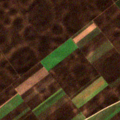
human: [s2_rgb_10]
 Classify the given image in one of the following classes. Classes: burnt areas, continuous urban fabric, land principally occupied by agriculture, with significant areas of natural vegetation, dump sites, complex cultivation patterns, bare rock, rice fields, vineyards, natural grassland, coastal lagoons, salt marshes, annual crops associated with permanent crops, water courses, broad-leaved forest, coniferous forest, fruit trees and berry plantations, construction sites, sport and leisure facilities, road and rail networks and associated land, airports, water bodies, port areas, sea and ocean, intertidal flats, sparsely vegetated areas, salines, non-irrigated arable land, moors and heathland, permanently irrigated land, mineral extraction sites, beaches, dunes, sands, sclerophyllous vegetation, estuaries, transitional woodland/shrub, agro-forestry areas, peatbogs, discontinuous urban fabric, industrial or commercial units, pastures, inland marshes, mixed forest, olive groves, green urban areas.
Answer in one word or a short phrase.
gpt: non-irrigated arable land